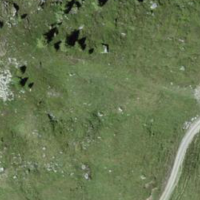
EUNIS habitat code: 26
Species observed at this site:
Trifolium pratense